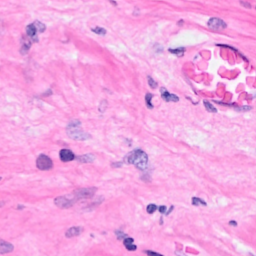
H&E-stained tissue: Breast